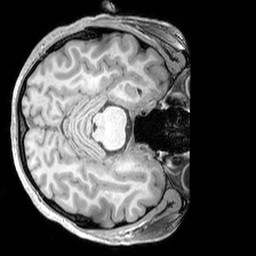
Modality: T1w
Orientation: axial
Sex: female
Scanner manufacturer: siemens
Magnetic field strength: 3 T
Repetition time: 2.3 s
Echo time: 0.00226 s